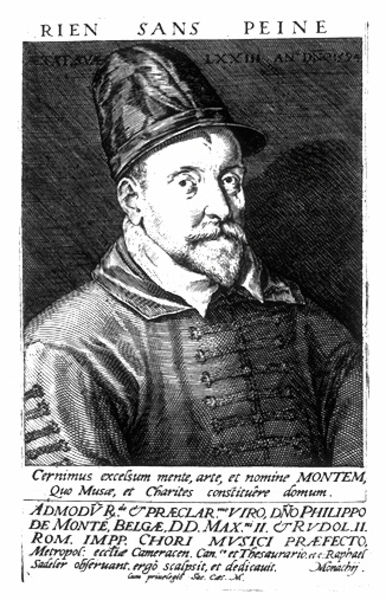
Titel: Bildnis des Philippus de Monte
Künstler: Raphael I Sadeler
Institution: (Seriendruck)
Schlagwörter: gemälde, kopf, mann, schatten, weiß, frankreich, hintergrund, hut, mund, nase, ohr, profil, schwarz, skizze, stirn, zeichnung, blick, schal, schirm, rock, anzug, bart, jacke, kappe, mütze, schnurrbart, arm, augen, gesicht, kragen, mensch, ärmel, bild, bildnis, holland, portrait, porträt, figur, halbfigur, mantel, händler, blatt, brustbild, kinn, lippen, schulter, holzschnitt, schrift, wangen, grafik, graphik, französisch, könig, schnauz, schnurbart, inschrift, knöpfe, knopfleiste, ziegenbart, unterschrift, buch, druck, schraffur, schwarz weiß, radierung, stich, titel, seite, militär, text, uniform, buchstaben, soldat, schraffiert, helm, manschetten, rüstung, spitzbart, tracht, serie, halbprofil, schmerz, halb, wams, general, prinz, militärs, porträit, kupferstich, illsutration, latein, lateinisch, stifter, goldhelm, seriendruck, fürsten, lederhut, philipp, schwarzweis, staatsmann, unterschirft, sticht, verschlüsse, belgien, rien, sacke, müzte, peine, sans, dreiviertelbildnis, schrift und bild, unifom, blechhelm, rien sans peine, nichts ohne schmerz, viro, montem